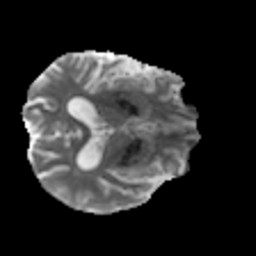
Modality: MD
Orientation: axial
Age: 46
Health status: ill
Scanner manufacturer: philips
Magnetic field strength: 3 T
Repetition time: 9 s
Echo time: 0.127 s